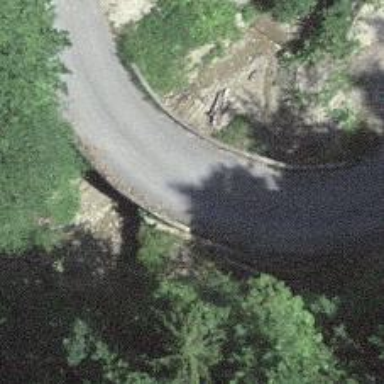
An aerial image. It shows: Track road with grade1 bridge.